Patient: sex F, age 71
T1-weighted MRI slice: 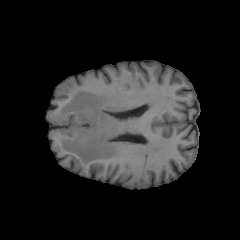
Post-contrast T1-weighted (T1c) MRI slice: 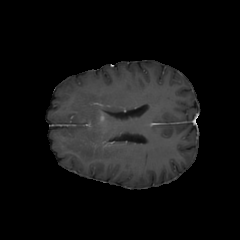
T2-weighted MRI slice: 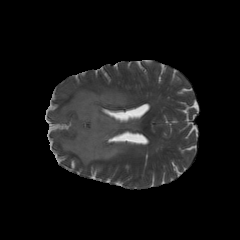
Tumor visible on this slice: yes
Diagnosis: Glioblastoma, IDH-wildtype
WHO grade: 4